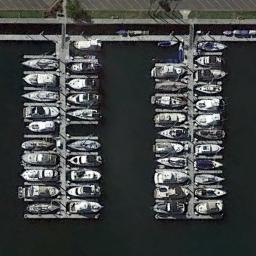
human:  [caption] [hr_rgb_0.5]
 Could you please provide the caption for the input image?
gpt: There are many ships in the harbor .

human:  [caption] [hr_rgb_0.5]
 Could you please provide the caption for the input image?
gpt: The harbor has lots of neatly docked boats and the color of the waters is dark green .

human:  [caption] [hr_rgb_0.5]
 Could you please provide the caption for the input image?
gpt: Many ships moored on the sea next to the harbor next to the parking lot .

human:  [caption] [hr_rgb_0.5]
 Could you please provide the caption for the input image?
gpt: The harbor area is irregular .

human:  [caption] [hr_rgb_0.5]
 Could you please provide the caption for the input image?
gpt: There are some yachts docked neatly at the harbor .